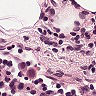
Metastatic tissue present: no